Field crop: maize
Growth stage: 2
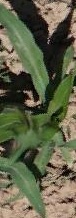
Species: maize